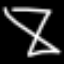
Label: hourglass